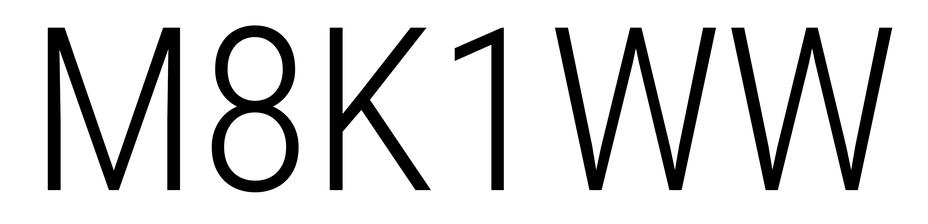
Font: Roboto_Condensed_Light